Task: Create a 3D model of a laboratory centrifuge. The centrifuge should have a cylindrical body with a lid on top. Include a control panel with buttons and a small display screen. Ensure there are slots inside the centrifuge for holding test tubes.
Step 643:
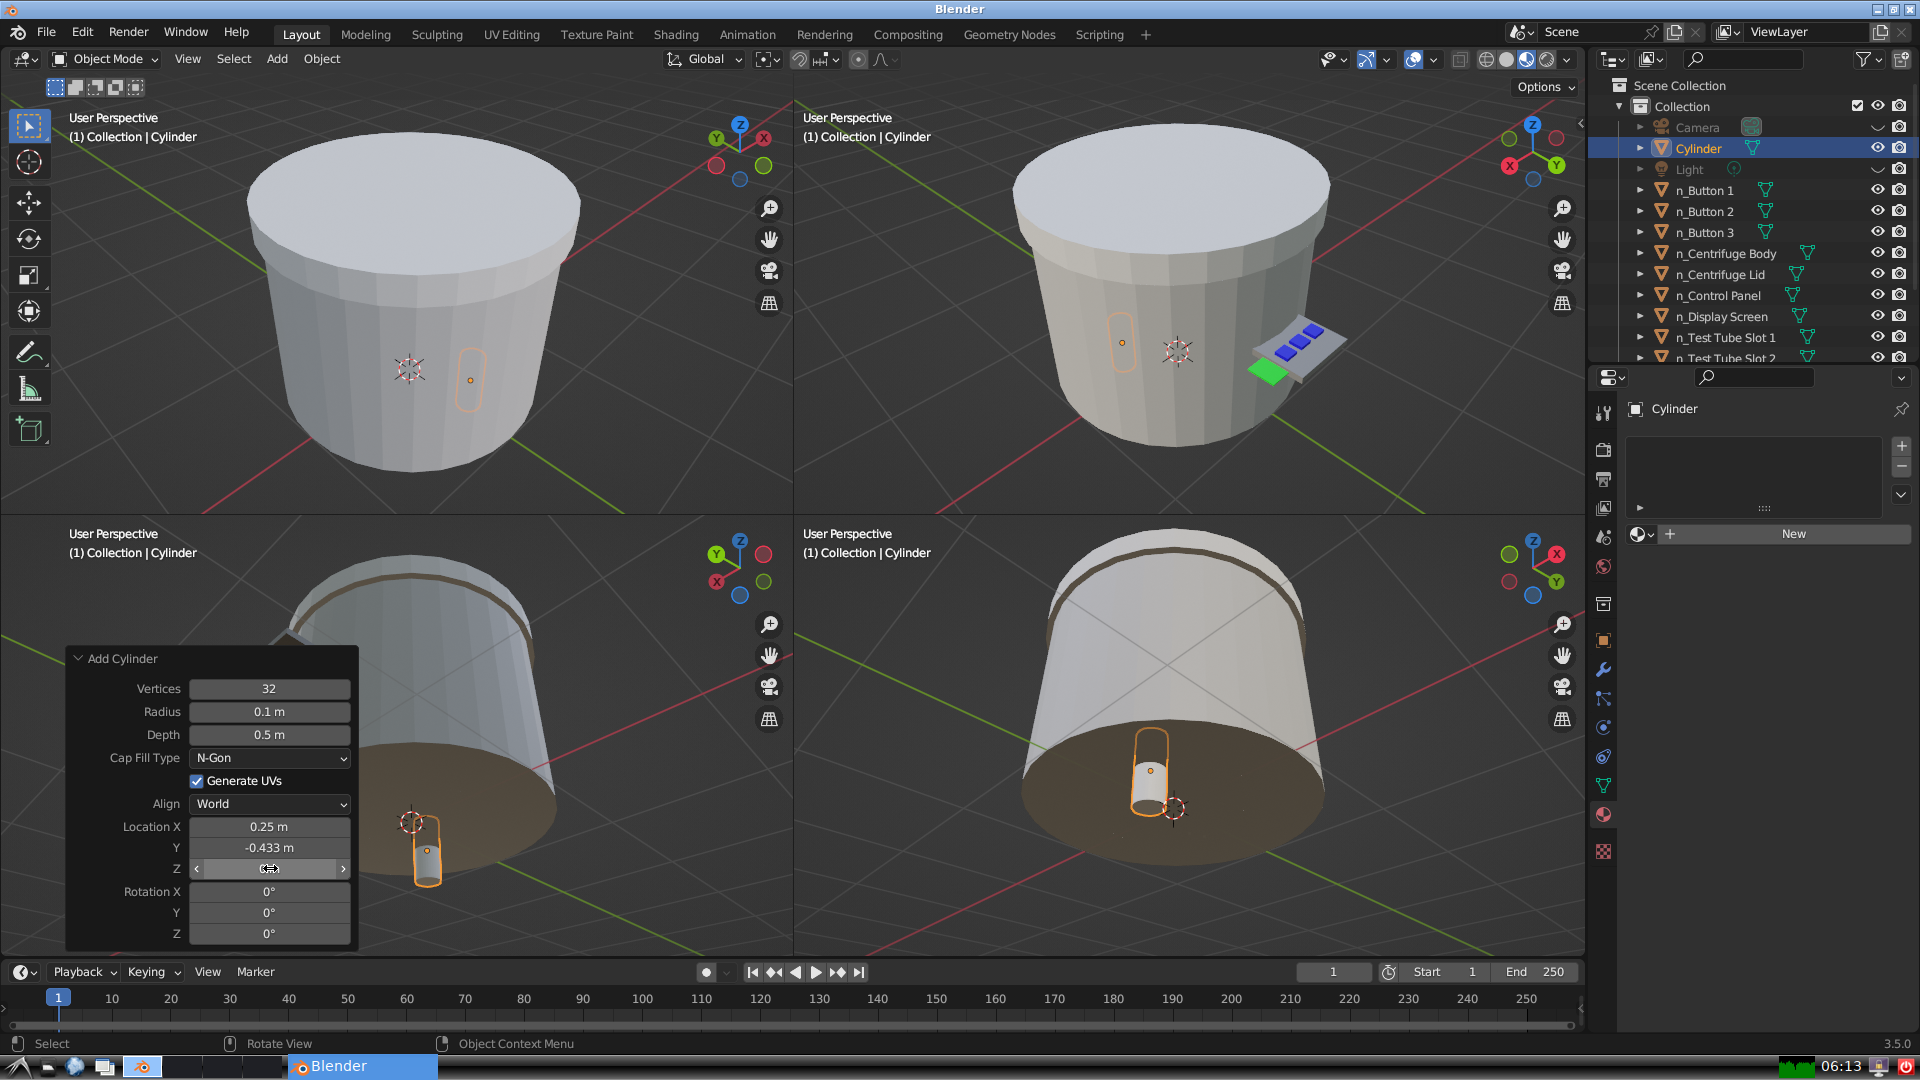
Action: click: no